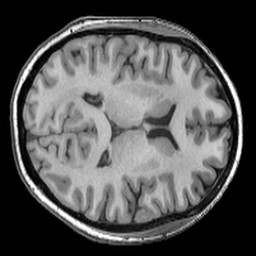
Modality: T1w
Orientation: axial
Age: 34
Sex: female
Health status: ill
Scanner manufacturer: ge
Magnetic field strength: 3 T
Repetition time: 0.008164 s
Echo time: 0.003184 s